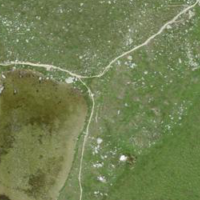
EUNIS habitat code: 26
Species observed at this site:
Aquila chrysaetos